Aerial crown-view tile of a tropical tree (Barro Colorado Island, Panama), acquired 20241216:
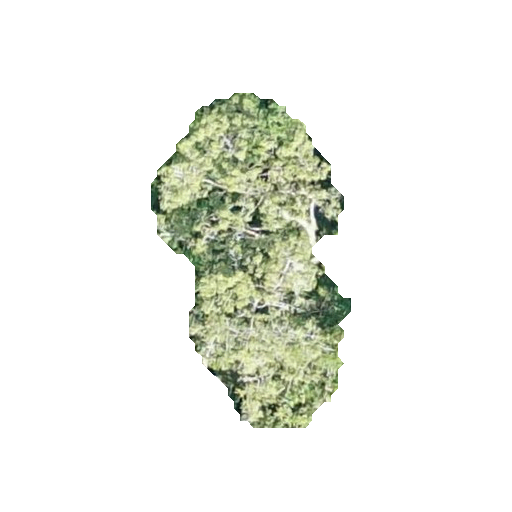
Species: Ceiba pentandra
GBIF accepted scientific name: Ceiba pentandra
Crown area: 64.927 m²